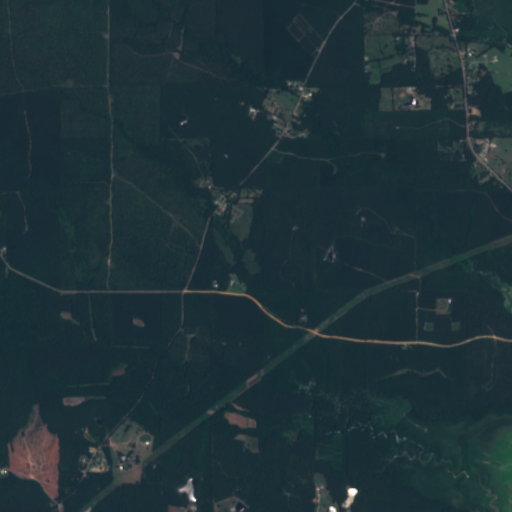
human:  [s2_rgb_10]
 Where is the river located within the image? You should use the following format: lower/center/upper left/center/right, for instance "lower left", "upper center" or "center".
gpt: The river is located in the upper of the image.
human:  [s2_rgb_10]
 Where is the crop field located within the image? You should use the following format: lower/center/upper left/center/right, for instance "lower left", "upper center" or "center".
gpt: There is no crop field in the image.